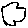
Label: cloud